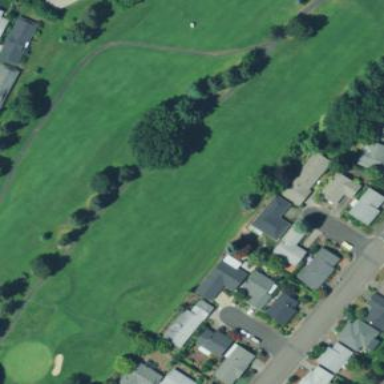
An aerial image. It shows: Well-maintained mown grass area used as golf fairway.